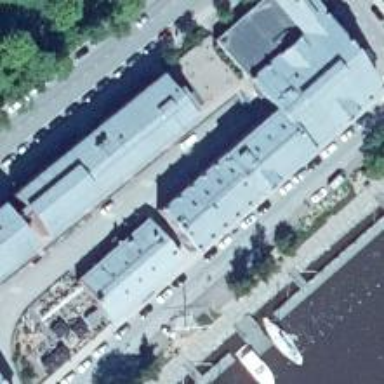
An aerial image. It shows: Commercial warehouse with gabled metal roof.